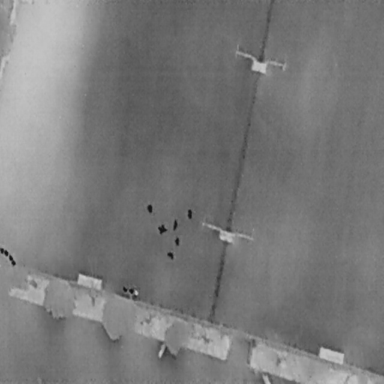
There are six People in the infrared image.